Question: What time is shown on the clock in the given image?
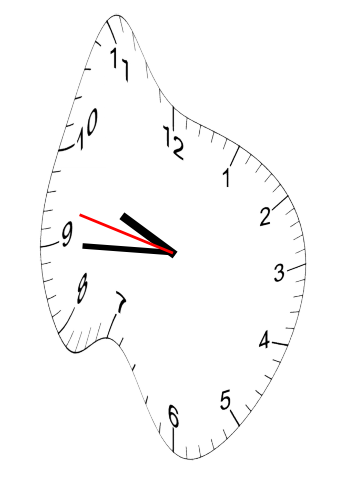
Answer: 09:44:47